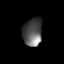
Tissue: lung
Cell type: T cells
Senescence score: 0.1713
Nuclear area (px): 529
Mean DAPI intensity: 86.346